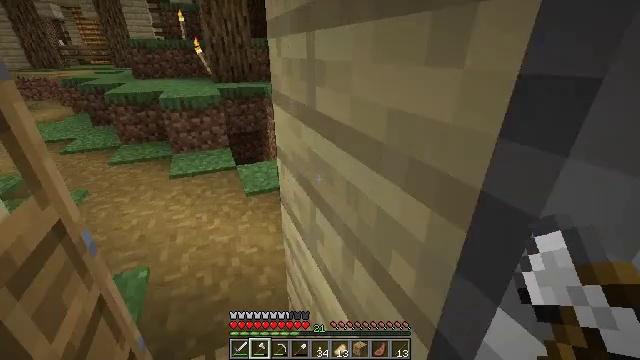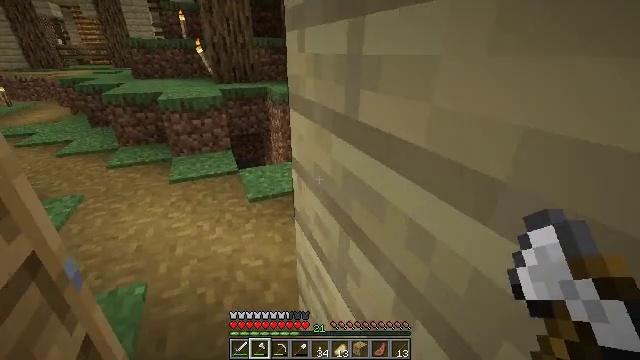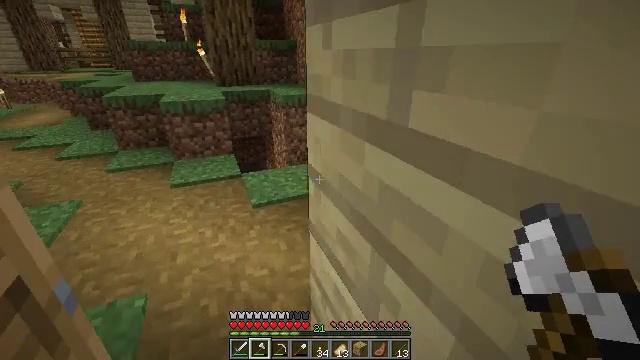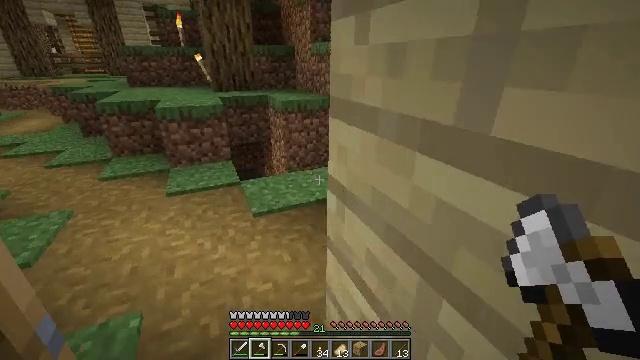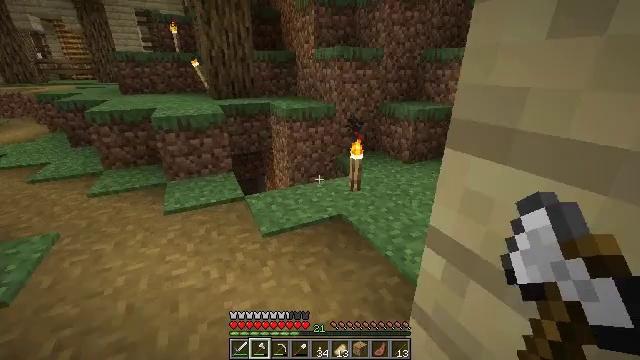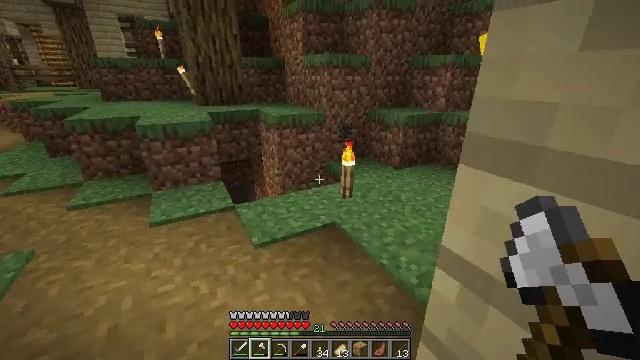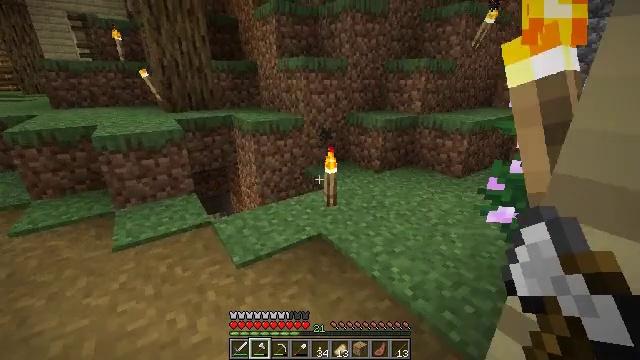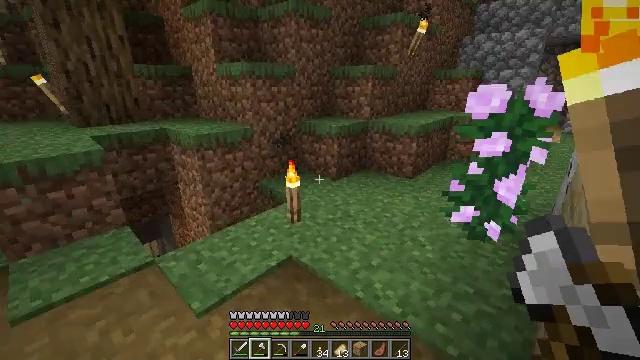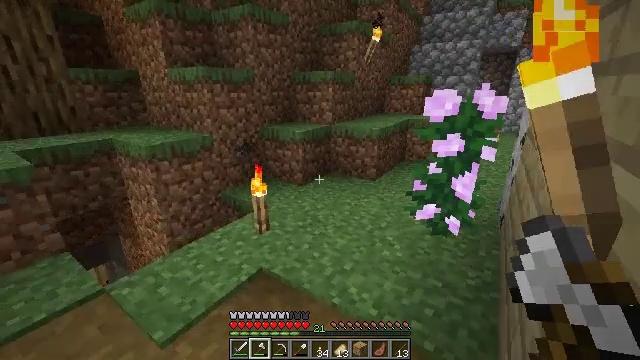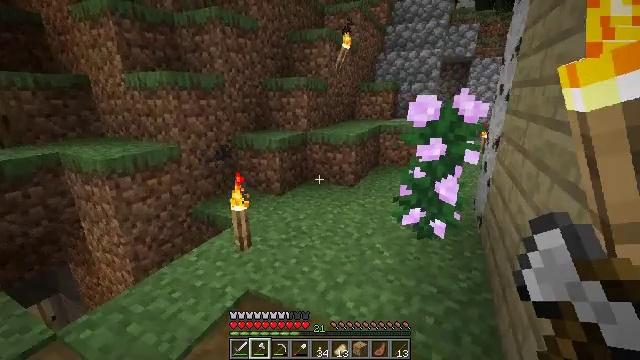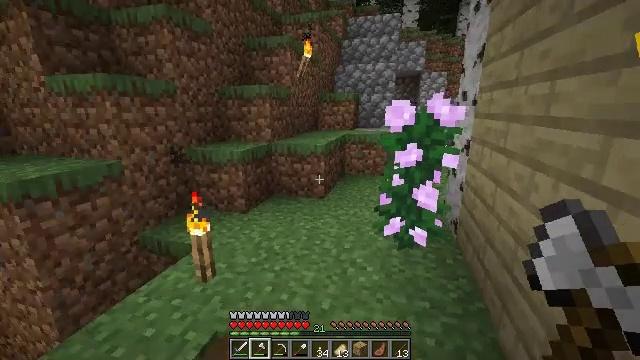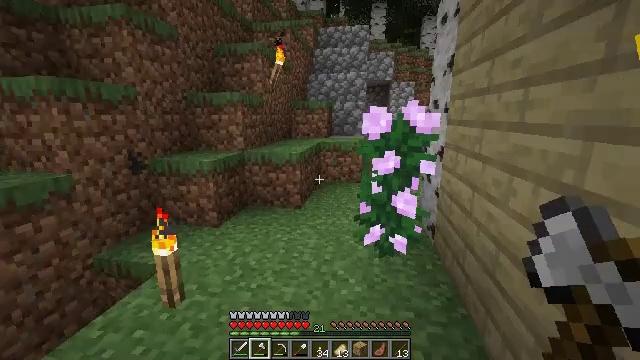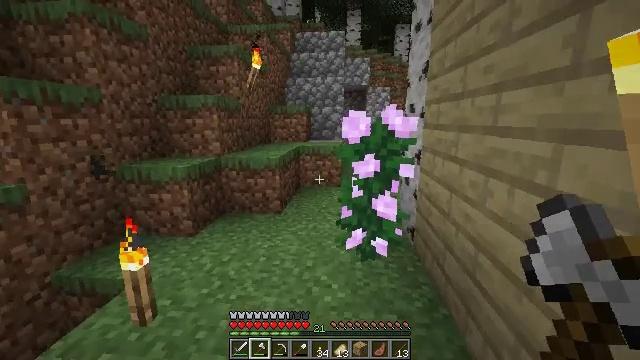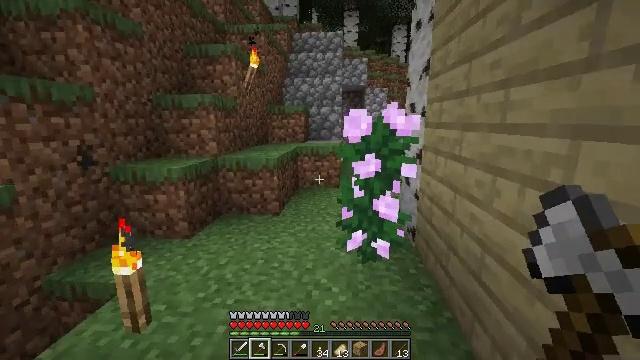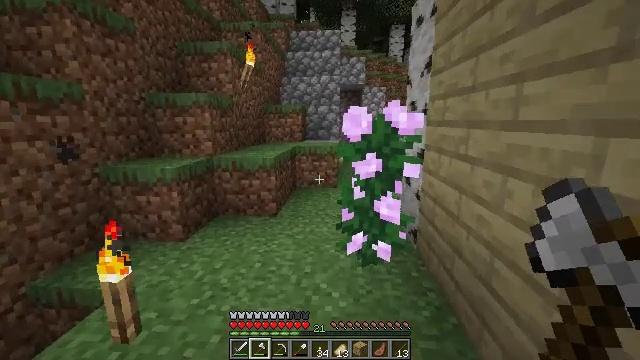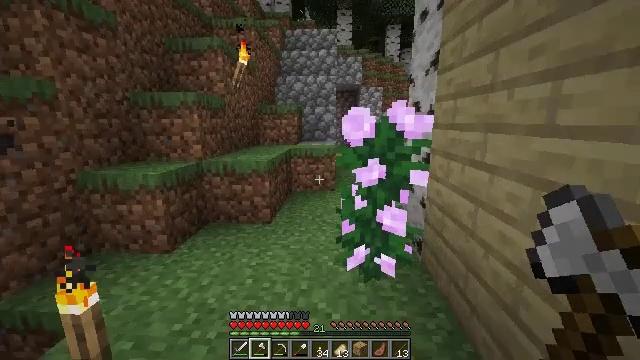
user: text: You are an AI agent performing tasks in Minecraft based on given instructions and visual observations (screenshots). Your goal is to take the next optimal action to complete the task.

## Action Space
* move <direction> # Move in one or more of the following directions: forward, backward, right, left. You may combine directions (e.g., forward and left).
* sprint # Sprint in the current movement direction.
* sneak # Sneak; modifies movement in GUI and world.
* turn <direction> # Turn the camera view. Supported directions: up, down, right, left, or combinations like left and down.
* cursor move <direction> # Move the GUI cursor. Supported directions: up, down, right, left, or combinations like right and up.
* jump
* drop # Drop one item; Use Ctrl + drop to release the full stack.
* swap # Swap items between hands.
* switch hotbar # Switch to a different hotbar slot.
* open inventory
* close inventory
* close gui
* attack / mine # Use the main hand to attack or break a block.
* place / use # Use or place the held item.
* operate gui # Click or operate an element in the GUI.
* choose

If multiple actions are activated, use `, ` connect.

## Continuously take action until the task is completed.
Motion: motion action
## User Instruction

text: Mine a chest to move it.
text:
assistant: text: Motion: move forward and move left
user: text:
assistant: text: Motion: move forward and move left
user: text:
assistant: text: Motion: move forward and move left, turn right and up
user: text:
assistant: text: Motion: move forward and move left, turn right and up
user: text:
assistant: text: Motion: move forward and move left, turn right and up
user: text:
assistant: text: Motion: move forward and move left, turn right
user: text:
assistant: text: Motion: move forward and move left, turn right and up
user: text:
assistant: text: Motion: move forward and move left, turn right and up
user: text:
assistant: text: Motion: move forward, turn right and up
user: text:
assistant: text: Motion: move forward, turn right and up
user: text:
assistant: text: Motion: turn right and up
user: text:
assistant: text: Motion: turn right
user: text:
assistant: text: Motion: move forward
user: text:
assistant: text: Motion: move forward
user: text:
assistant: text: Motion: no_op
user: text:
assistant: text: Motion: move forward
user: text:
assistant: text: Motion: move forward
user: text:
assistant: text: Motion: move forward
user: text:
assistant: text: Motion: move forward
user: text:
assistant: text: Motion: move forward
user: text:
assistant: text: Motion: move forward
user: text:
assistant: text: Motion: move forward
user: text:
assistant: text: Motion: move forward
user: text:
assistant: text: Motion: move forward
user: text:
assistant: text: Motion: move forward
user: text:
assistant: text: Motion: move forward
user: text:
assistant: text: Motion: move forward
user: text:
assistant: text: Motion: move forward
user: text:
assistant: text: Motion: move forward
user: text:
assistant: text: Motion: move forward and move right